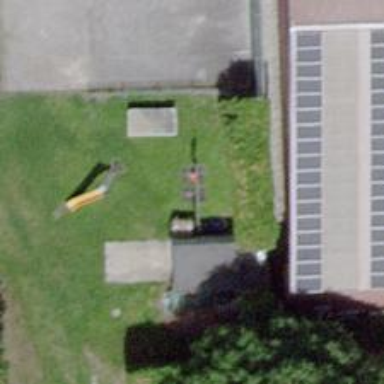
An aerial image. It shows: Playground featuring swings.